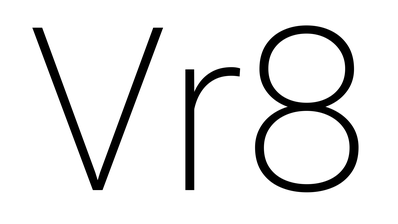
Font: Roboto_ExtraLight